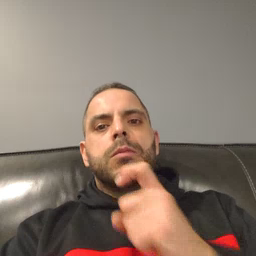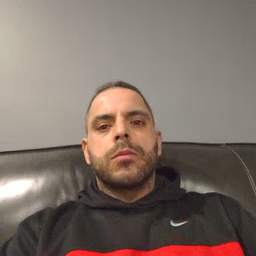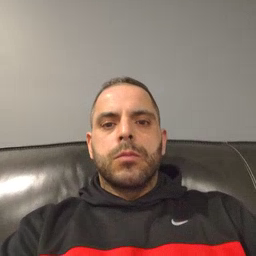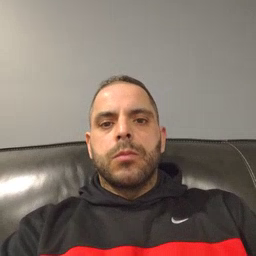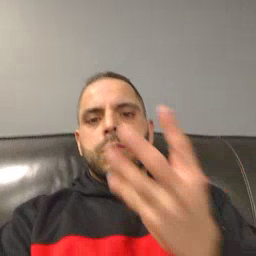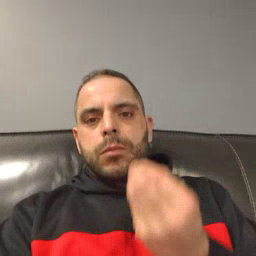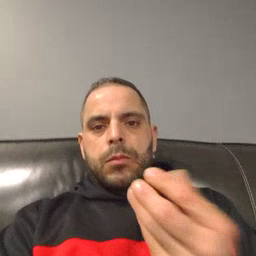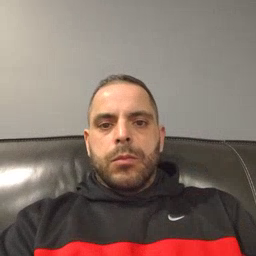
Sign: wet